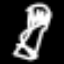
Label: fork